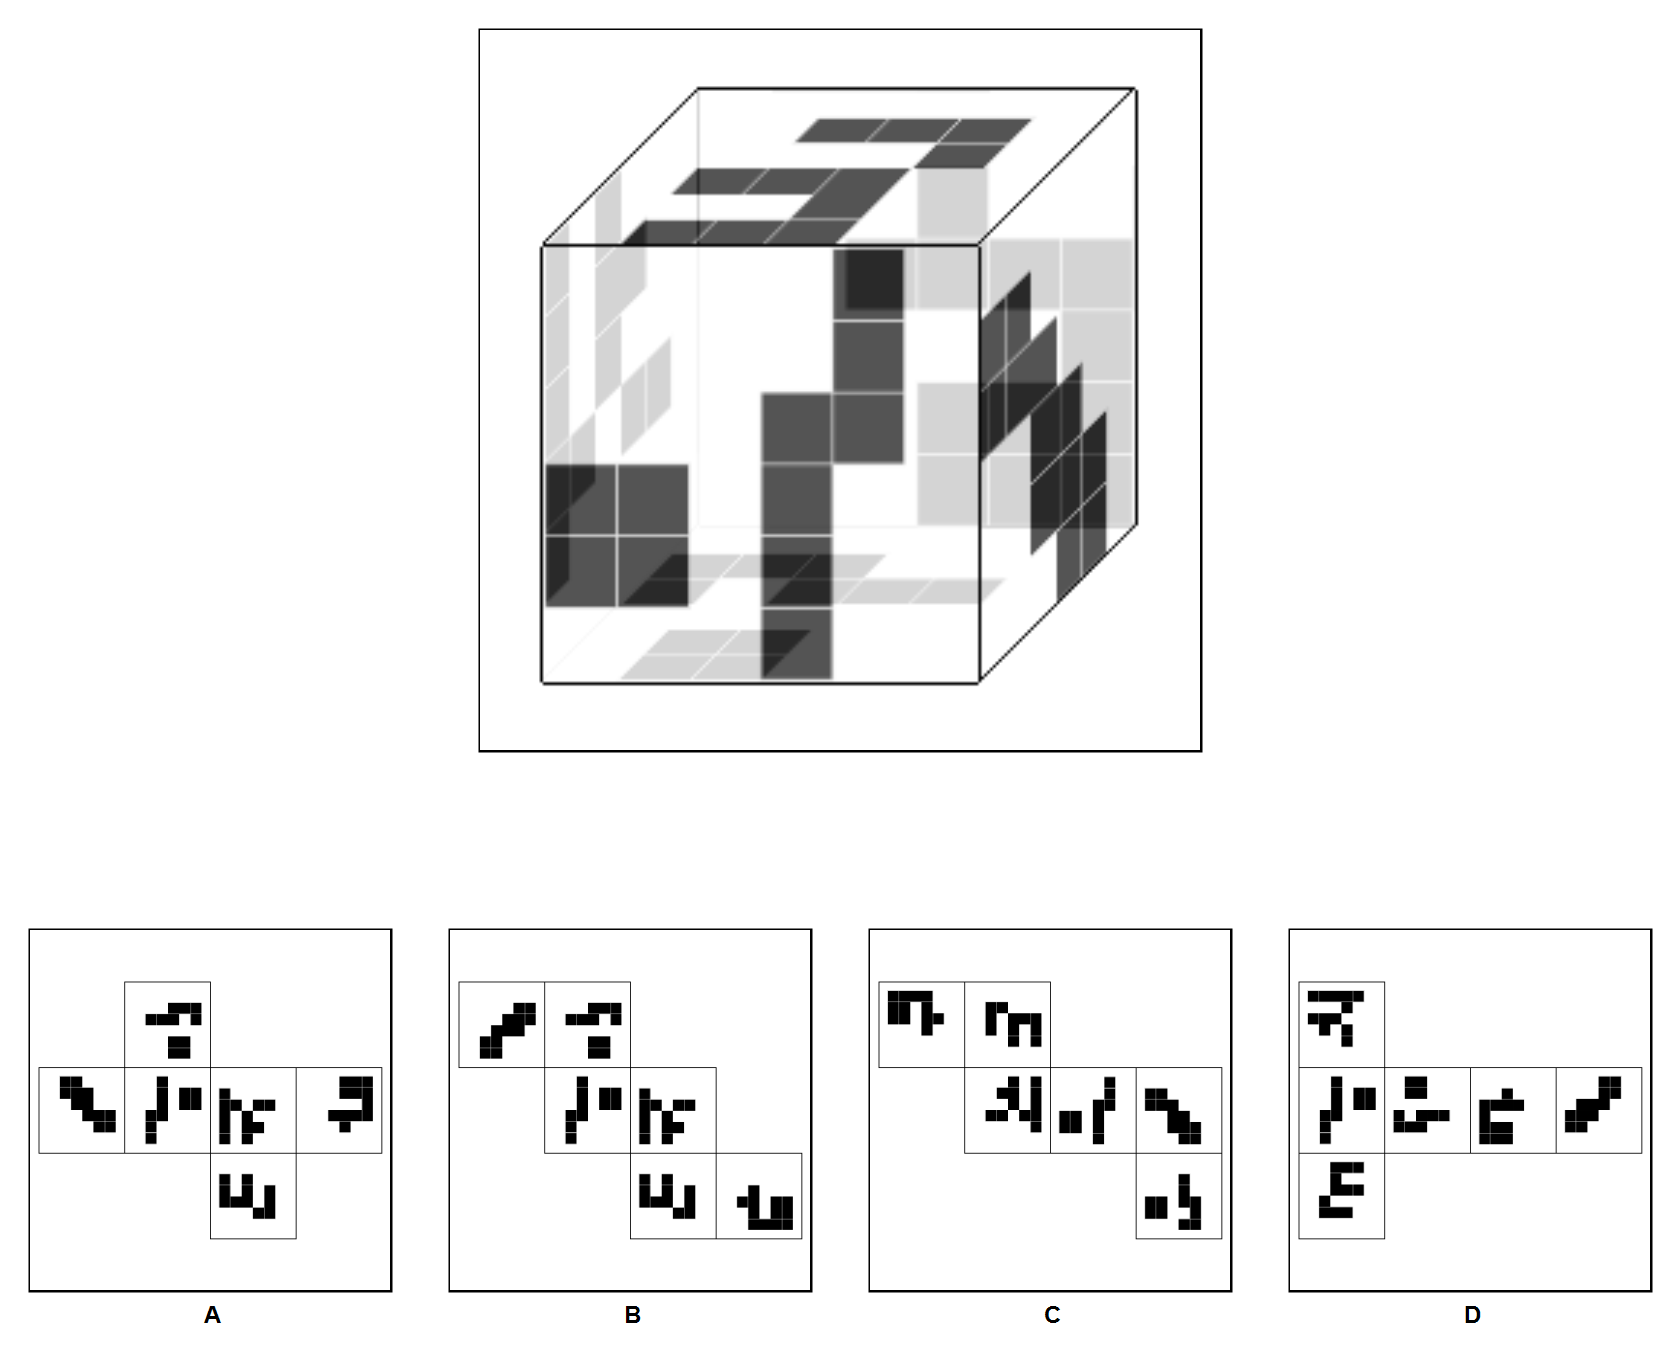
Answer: D